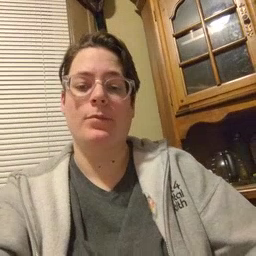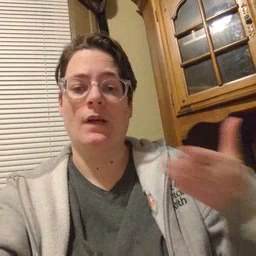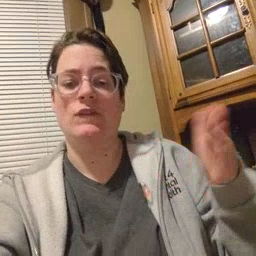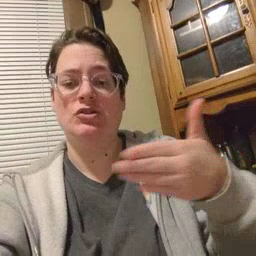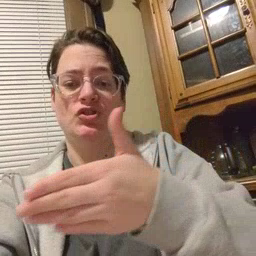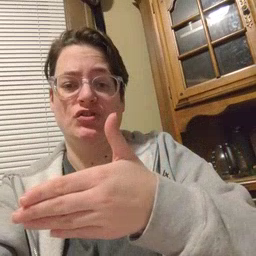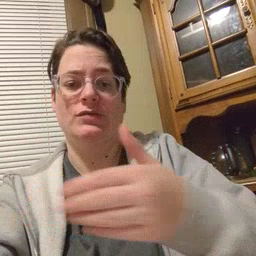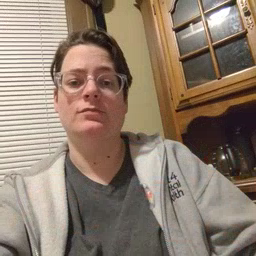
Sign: fish